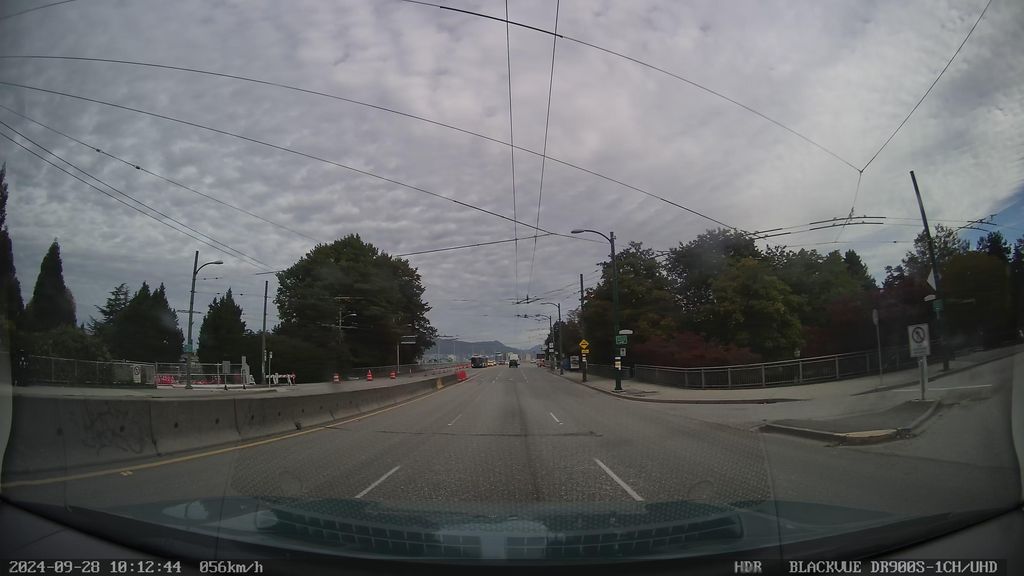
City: vancouver